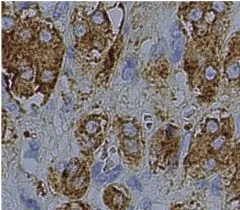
Immunostaining images of the tumor specimen. (C): Synaptophysin immunostaining of the resected tissue (x400). Immunostaining showed positive results in the resected tissue.
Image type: pathology (immunostaining)